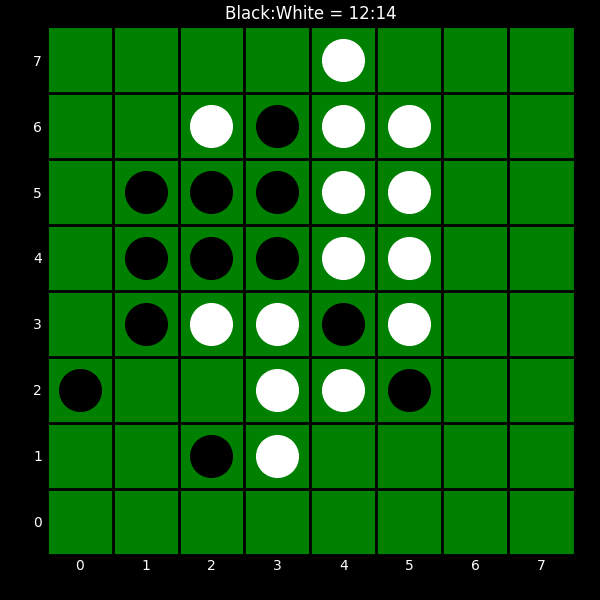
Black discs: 12
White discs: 14